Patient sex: M
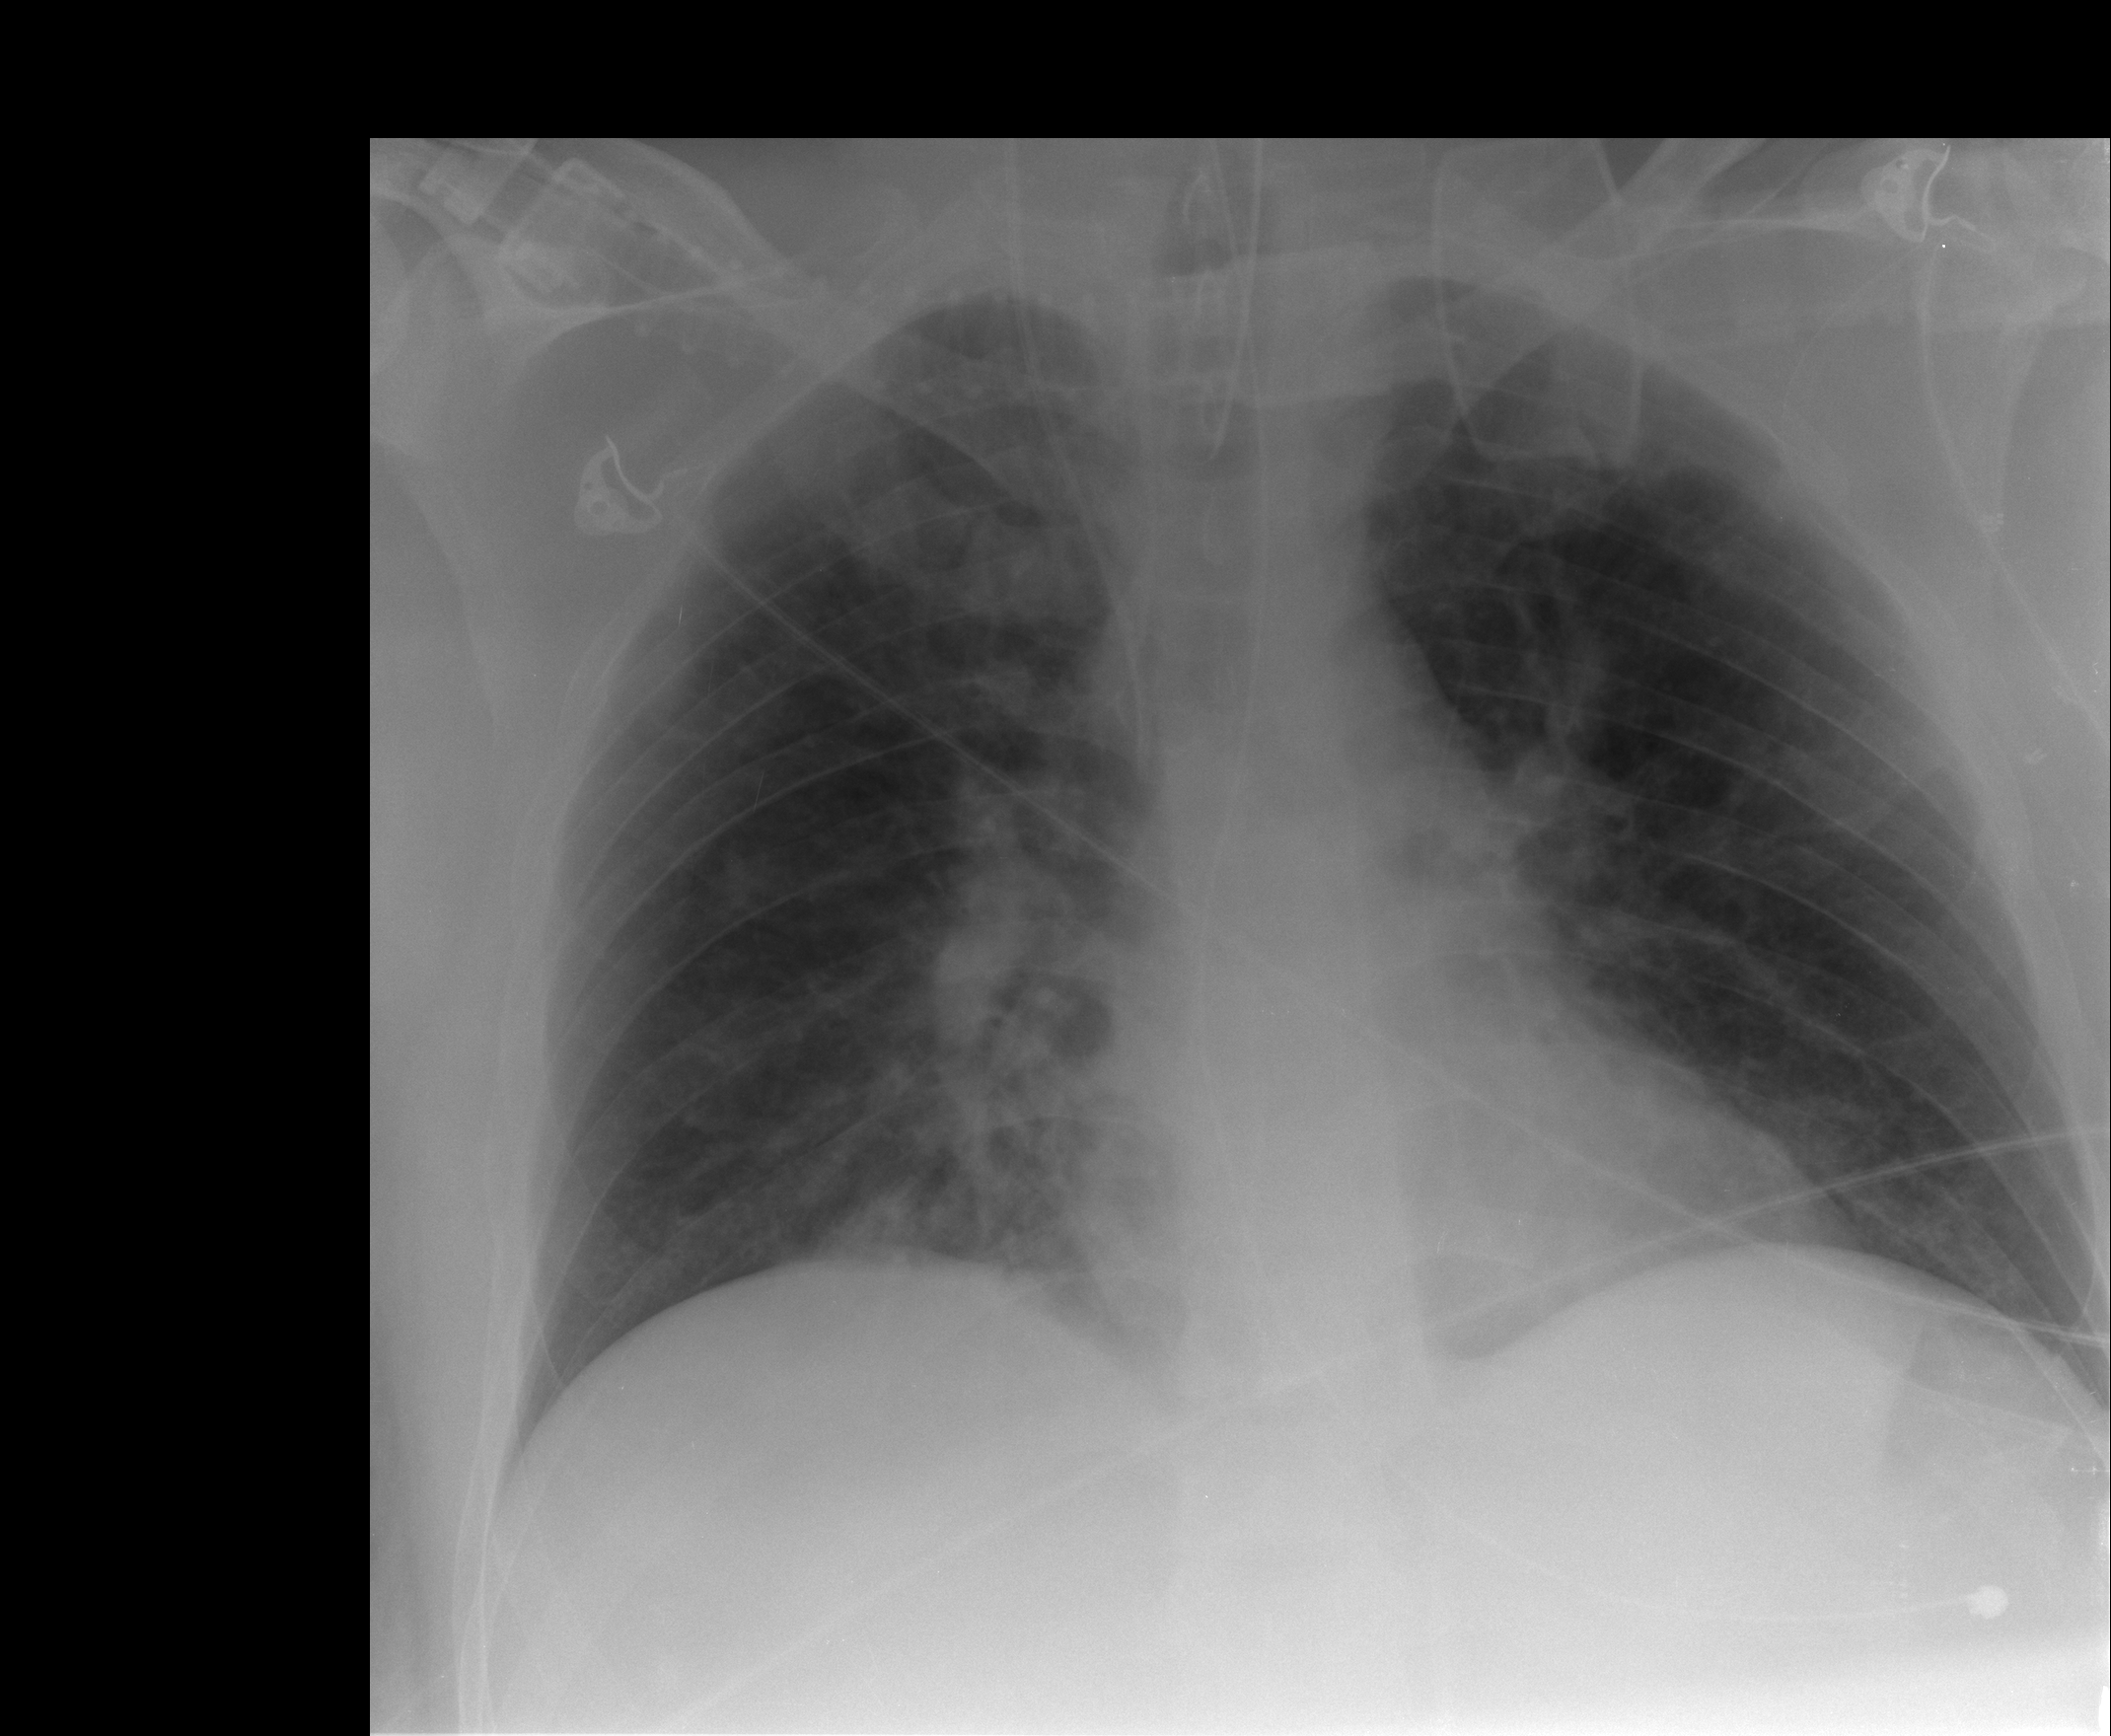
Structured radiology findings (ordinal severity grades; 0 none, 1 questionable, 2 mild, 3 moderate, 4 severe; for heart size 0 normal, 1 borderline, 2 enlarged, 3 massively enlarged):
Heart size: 0
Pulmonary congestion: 2
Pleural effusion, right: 0
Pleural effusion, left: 0
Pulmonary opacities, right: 1
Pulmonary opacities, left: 0
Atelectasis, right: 2
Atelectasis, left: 0